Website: apple
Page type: customer-info-address
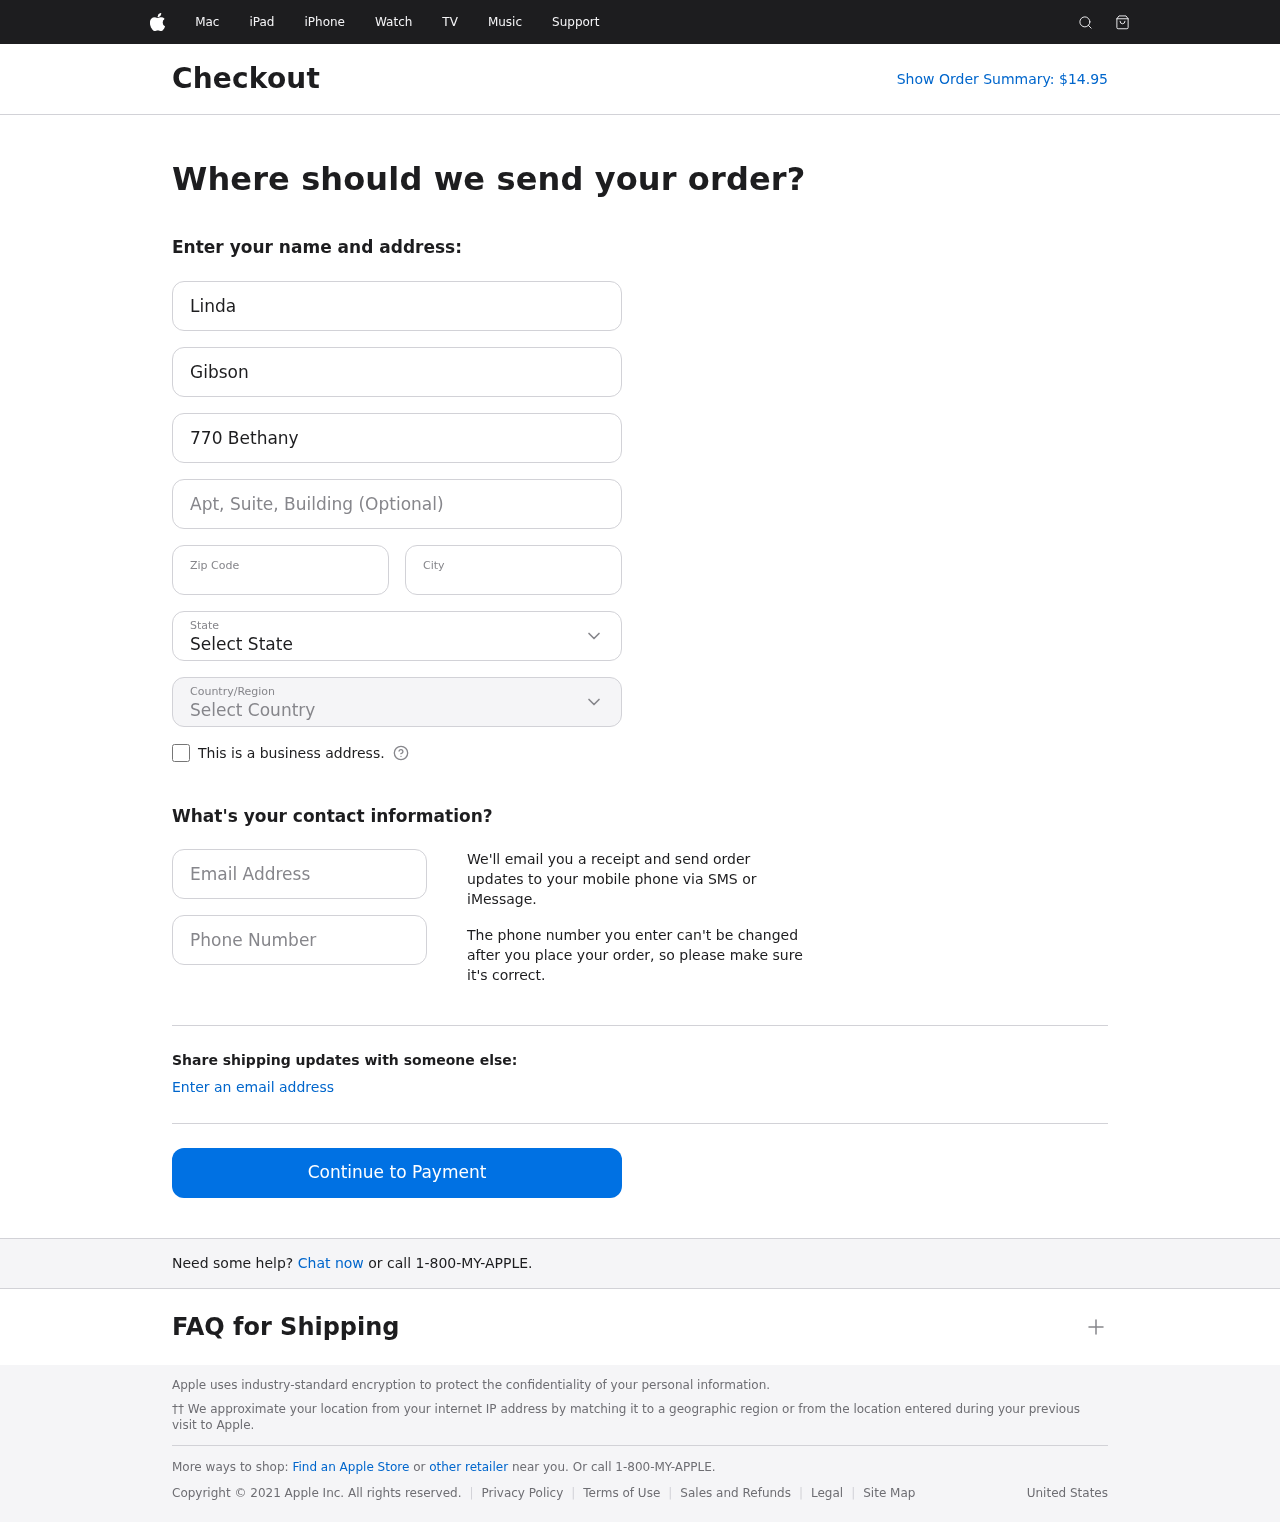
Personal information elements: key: PII_CITY
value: Richardstad
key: PII_COUNTRY
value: United States
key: PII_EMAIL
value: linda.gibson@hotmail.com
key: PII_FIRSTNAME
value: Linda
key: PII_LASTNAME
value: Gibson
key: PII_PHONE
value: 3083787590
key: PII_POSTCODE
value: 97605
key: PII_STATE
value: Mississippi
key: PII_STREET
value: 770 Bethany Ports
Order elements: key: ORDER_TOTAL
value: Show Order Summary: $14.95